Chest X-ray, PA view. Patient: 58 years old, sex M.
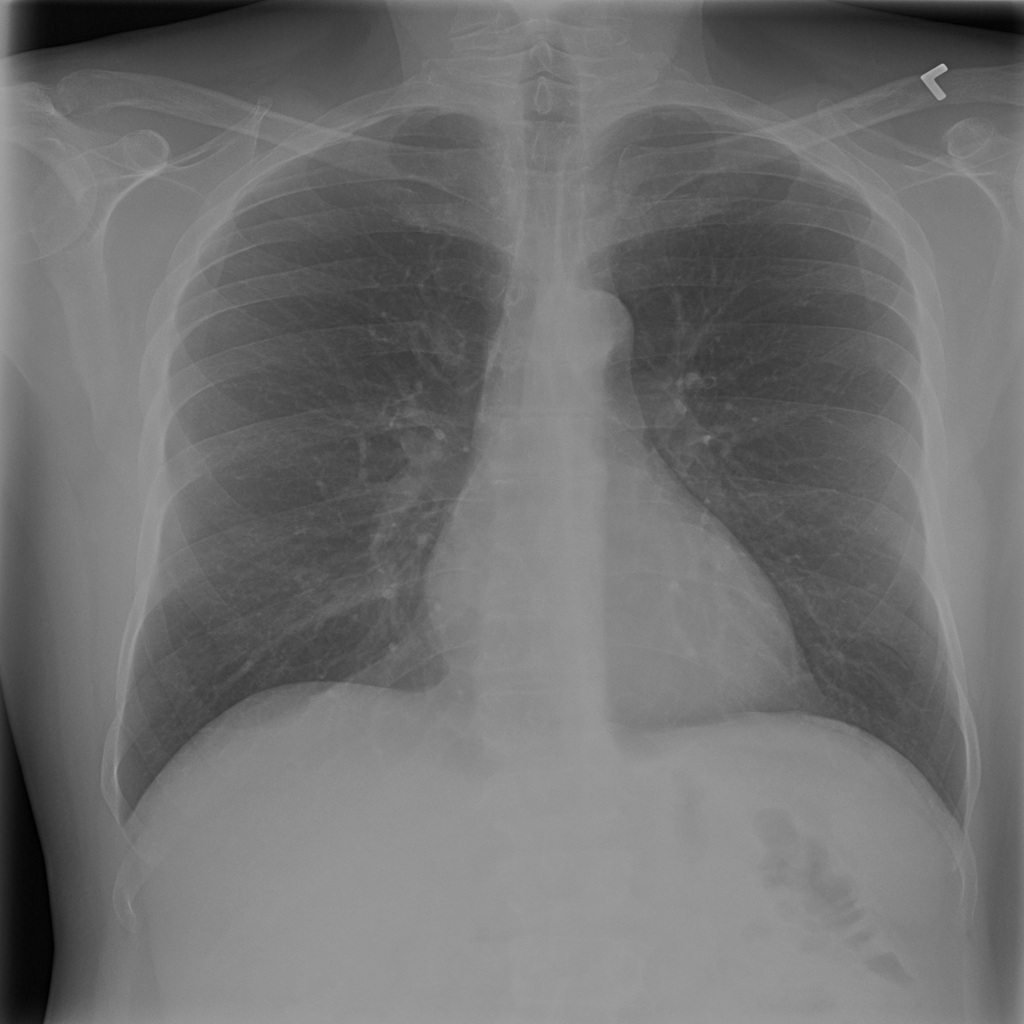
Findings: No Finding